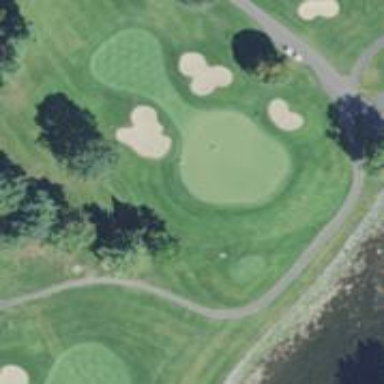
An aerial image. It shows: View of golf hole.